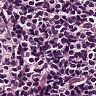
Metastatic tissue present: no